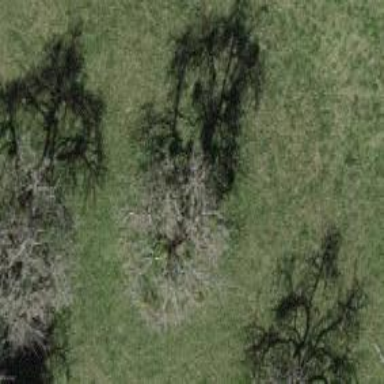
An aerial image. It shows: Beautiful tree in nature.